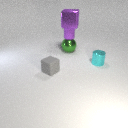
large purple metal cube above large green metal sphere